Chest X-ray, PA view. Patient: 38 years old, sex F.
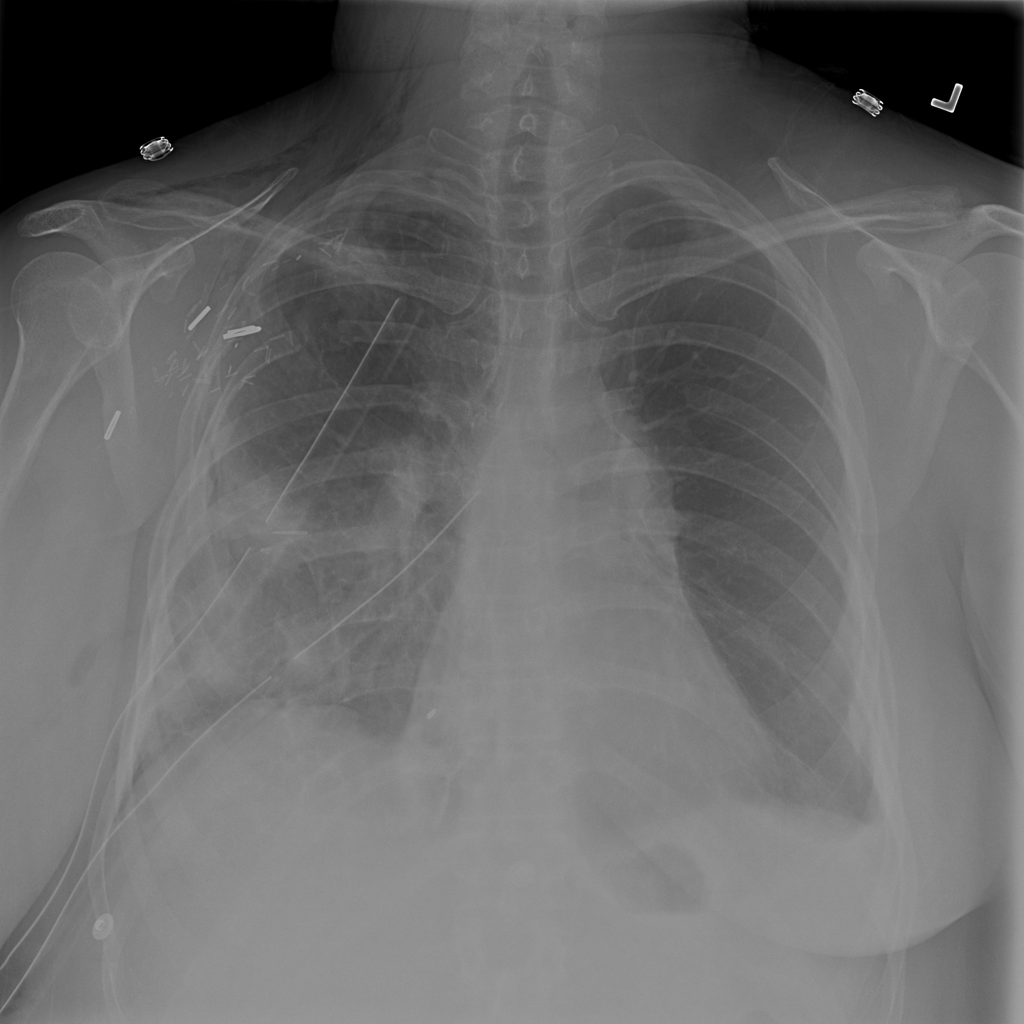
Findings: Consolidation, Effusion, Pneumonia